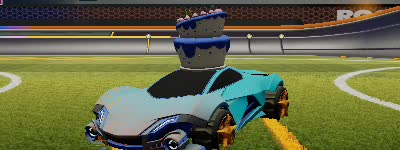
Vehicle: werewolf